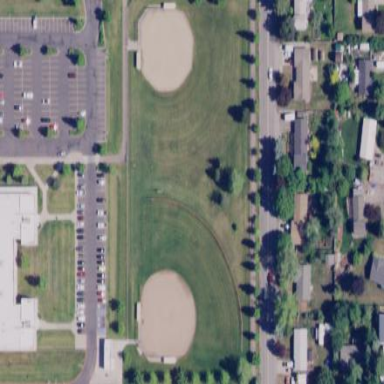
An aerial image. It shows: Baseball pitch for leisure land activities.